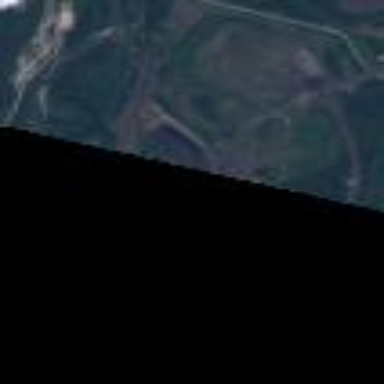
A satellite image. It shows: Abandoned quarry site.